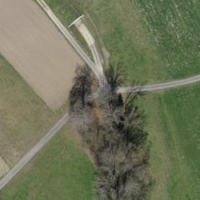
EUNIS habitat code: 52
Species observed at this site:
Allium ursinum